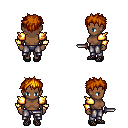
a pixel art fantasy rpg character, female body template, human, dark skin, gold arm armor, metal pants, dark blonde bedhead hairstyle, ghillies, dagger, four views (front, back, left, right), 2x2 character sprite sheet, small pixel art, hard edges, no anti-aliasing